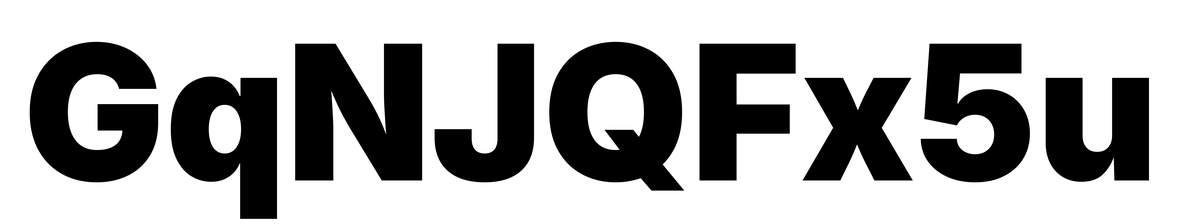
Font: Inter_Black